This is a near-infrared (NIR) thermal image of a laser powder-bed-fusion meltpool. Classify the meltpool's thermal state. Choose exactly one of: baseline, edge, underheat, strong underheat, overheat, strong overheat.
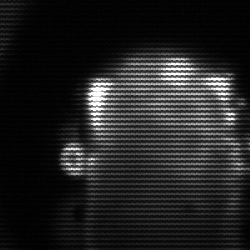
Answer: baseline